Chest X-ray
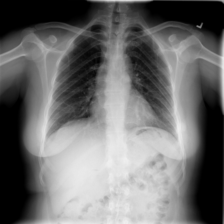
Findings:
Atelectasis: negative
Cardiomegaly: negative
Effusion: negative
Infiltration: negative
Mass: negative
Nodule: negative
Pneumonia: negative
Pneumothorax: negative
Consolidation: negative
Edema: negative
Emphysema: negative
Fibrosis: negative
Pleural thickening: negative
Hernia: negative